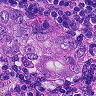
Metastatic tissue present: yes